Field crop: maize
Growth stage: 2
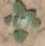
Species: chenopodium